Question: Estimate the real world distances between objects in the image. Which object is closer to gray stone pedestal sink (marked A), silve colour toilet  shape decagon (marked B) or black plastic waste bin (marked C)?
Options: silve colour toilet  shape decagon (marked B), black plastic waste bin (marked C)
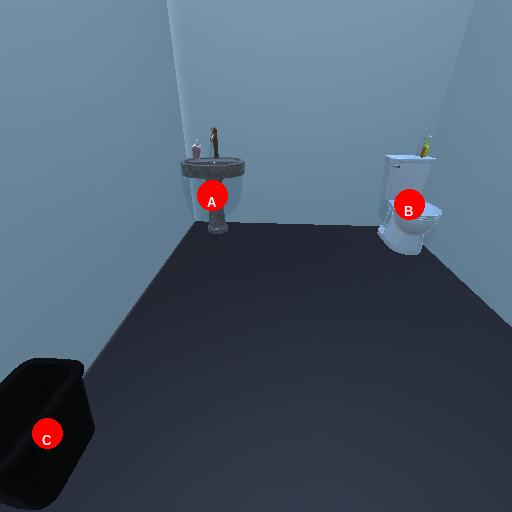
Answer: silve colour toilet  shape decagon (marked B)